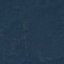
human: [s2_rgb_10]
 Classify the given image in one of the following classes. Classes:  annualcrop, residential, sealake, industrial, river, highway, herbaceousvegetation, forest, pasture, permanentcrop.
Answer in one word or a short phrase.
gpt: Forest